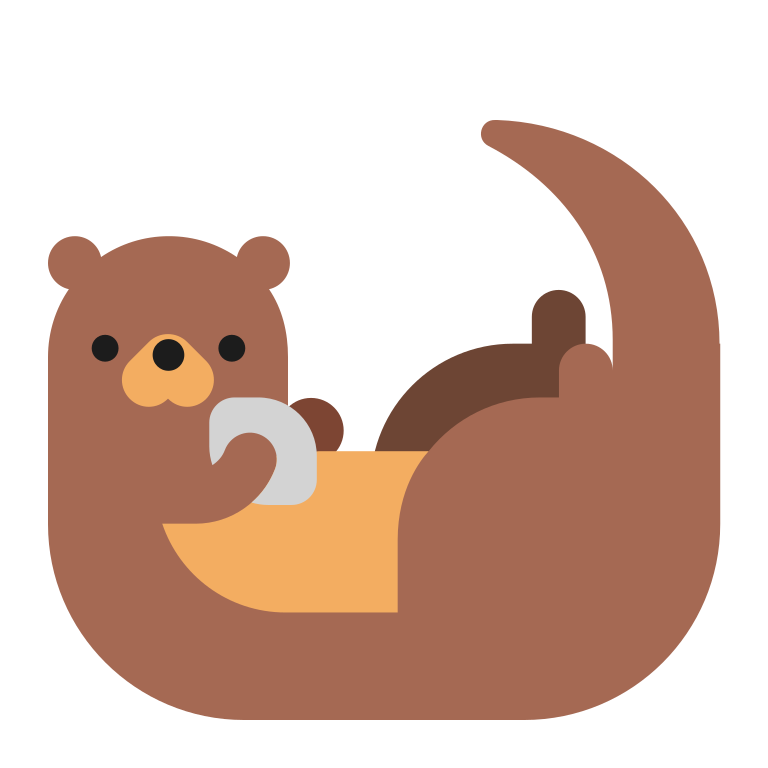
otter flat